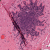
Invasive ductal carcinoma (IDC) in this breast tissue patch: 0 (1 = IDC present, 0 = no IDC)